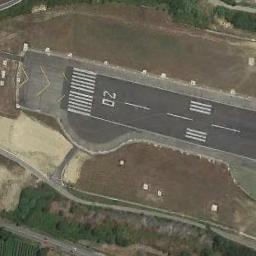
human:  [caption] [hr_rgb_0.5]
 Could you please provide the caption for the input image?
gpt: Next to the runway is a green lawn with a white '20' and a short-line sign on the runway .

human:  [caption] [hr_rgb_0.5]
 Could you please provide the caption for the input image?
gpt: The runway is on the bare land next to some trees .

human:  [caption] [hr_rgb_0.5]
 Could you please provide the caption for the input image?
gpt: The runway has a threshold marking and two touchdown zone markings and the designation marking is 20 .

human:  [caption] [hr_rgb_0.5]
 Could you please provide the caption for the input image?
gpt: The grass is beside the runway .

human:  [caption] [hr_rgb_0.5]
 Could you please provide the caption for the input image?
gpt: There are brown bare land near the runway with white marks .